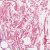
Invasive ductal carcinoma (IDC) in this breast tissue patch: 0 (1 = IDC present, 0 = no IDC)